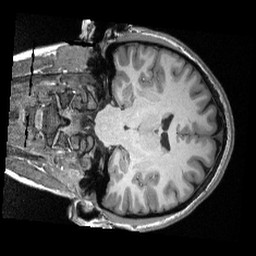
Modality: T1w
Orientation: coronal
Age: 22
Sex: female
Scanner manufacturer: siemens
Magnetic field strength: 3 T
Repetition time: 2.3 s
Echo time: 0.00308 s